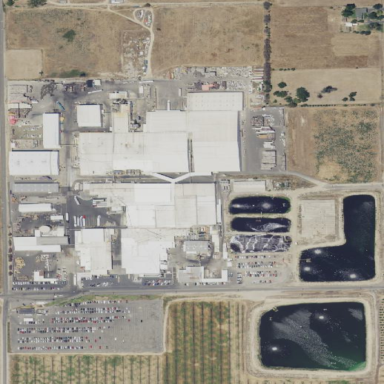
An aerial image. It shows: Industrial area.